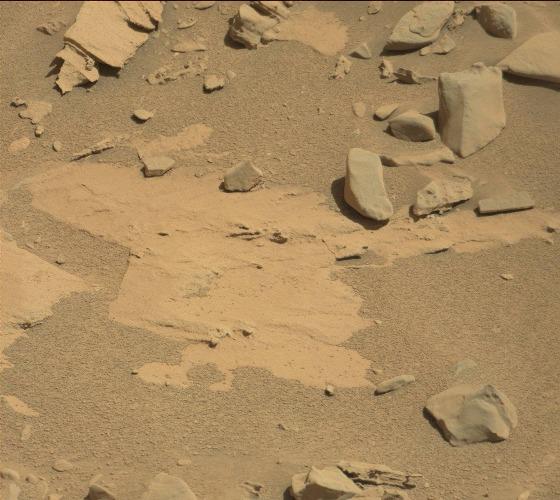
Terrain classes present: Bedrock, Gravel / Sand / Soil, Rock, Shadow